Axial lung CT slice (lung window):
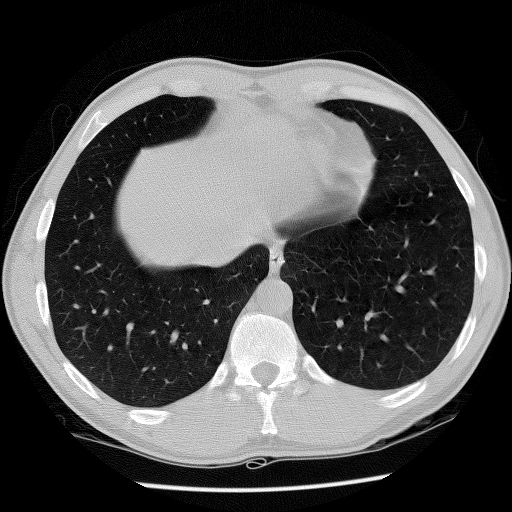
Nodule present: no